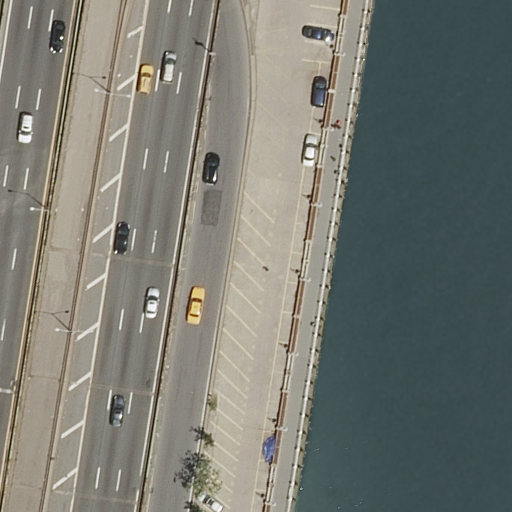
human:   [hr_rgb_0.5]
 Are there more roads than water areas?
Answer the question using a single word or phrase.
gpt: yes

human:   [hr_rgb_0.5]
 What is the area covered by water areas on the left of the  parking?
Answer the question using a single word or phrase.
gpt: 0m2

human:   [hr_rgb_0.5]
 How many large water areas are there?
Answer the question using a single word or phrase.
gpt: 1

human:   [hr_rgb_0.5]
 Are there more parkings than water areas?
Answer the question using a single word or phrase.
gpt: no

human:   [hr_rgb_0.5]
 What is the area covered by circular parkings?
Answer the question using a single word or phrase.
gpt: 0m2

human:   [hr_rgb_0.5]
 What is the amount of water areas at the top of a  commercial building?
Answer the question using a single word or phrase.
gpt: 0

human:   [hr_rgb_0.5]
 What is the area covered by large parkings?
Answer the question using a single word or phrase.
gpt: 1598m2

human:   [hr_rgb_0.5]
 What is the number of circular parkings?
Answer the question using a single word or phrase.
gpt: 0

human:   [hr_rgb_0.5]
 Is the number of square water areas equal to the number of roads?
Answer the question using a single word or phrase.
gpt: no

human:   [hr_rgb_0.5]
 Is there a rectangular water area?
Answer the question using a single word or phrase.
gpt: yes

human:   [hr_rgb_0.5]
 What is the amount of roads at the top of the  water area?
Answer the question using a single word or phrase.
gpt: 0

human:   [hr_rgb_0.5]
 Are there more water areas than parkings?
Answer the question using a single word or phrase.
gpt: no

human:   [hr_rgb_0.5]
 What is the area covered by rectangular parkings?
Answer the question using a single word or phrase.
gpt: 1598m2

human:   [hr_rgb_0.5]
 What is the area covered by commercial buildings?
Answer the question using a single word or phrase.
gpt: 0m2

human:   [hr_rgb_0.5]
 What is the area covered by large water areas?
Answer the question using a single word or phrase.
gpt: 3732m2

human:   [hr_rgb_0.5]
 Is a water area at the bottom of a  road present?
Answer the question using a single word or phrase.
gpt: no

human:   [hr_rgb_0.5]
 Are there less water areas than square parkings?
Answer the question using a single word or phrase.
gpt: no

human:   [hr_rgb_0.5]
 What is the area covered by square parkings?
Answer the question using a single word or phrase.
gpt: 0m2

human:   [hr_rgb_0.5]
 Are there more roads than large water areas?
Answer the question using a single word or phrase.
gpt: yes

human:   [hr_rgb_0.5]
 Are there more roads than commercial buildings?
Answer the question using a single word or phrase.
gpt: yes

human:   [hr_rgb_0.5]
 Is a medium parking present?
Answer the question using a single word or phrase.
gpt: no

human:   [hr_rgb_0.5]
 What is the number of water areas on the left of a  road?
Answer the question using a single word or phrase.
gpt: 0

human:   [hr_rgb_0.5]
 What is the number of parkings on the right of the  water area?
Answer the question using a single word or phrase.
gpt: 0

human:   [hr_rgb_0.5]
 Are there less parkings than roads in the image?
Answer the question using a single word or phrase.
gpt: yes

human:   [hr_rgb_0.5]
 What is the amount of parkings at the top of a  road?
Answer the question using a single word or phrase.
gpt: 0

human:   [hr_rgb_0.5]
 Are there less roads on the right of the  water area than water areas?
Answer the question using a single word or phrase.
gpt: yes

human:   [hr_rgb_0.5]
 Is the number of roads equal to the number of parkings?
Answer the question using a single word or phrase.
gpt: no

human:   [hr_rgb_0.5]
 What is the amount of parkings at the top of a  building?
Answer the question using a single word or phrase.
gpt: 0

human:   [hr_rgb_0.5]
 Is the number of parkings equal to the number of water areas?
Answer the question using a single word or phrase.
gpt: yes

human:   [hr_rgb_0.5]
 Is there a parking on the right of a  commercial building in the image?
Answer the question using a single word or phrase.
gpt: no

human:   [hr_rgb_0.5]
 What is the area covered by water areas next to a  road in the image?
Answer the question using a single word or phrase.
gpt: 3732m2

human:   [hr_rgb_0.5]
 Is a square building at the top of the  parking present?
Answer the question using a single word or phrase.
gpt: no

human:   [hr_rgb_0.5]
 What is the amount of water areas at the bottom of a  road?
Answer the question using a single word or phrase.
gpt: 0

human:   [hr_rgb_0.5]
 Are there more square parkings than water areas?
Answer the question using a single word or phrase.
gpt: no

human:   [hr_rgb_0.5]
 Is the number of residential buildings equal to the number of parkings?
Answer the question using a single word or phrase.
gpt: no

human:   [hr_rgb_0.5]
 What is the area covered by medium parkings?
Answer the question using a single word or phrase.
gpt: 0m2